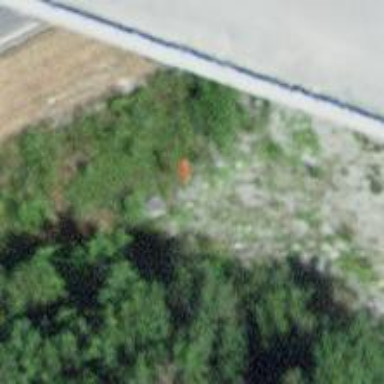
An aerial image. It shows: Pole supporting pipeline marker with roof cover.